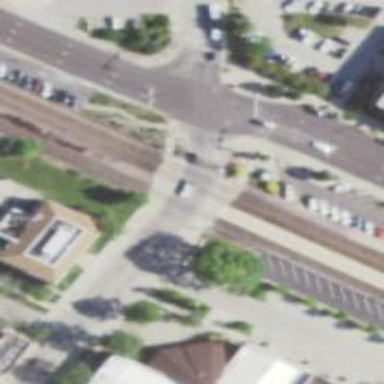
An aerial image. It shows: Railway crossing.